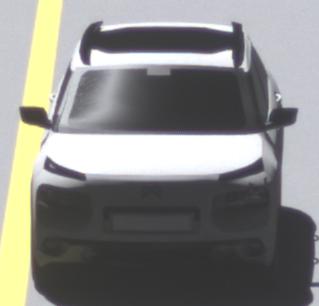
Make: Citroen
Model: C4 Cactus PureTech 75
Detailed model: C4 Cactus
Model produced from: 2014/09
Model produced until: 2015/03
Doors: 5
Color: white
Road condition: dry road
Daytime: midday
Contrast: high contrast